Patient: sex M, age 26
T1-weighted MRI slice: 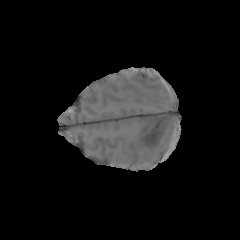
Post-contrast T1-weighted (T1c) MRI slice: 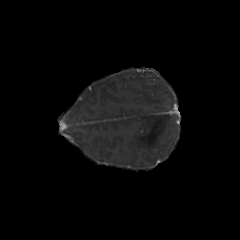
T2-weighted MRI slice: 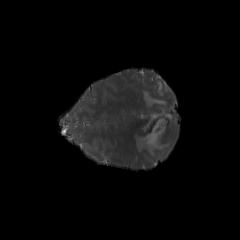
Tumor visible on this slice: yes
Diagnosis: Astrocytoma, IDH-mutant
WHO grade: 4